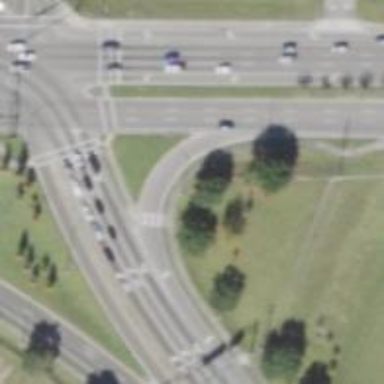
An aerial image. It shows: Asphalt trunk link road.